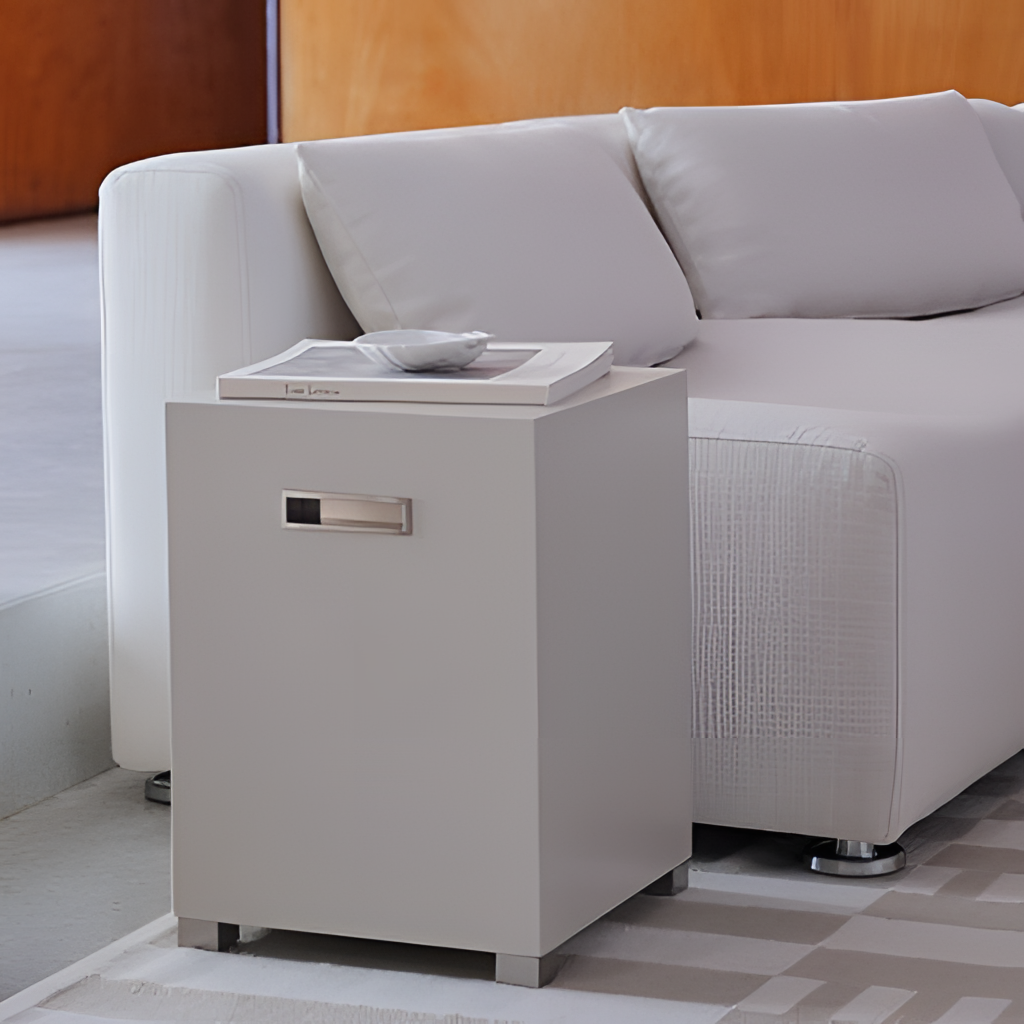
living room, fabric sectional sofa, brown wood wallpaper, with solid pattern, concrete flooring, with smooth pattern, modern